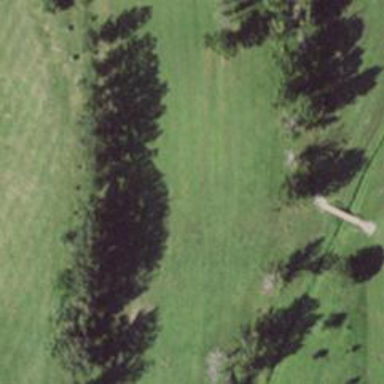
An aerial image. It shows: Grassy area used as driving range for golf.